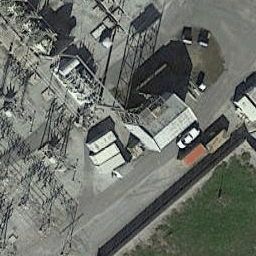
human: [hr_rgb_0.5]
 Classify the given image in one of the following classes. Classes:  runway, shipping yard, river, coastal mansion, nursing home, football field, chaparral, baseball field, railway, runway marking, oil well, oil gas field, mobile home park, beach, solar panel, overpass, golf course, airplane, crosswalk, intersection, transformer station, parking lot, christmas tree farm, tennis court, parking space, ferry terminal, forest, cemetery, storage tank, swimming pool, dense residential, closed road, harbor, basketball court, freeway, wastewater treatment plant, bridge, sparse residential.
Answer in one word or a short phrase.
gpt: transformer station